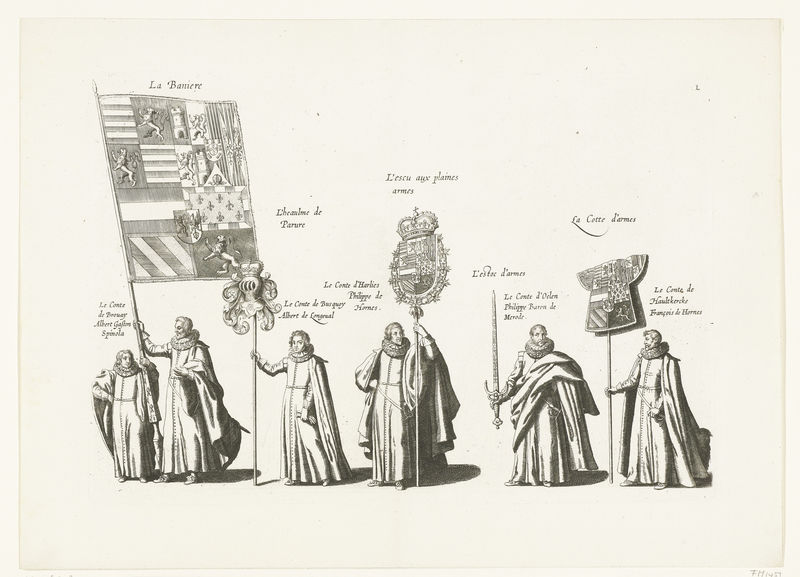
Titel: Begrafenisstoet van aartshertog Albrecht (plaat L)
Künstler: Cornelis (I) Galle
Standort: Amsterdam
Institution: Rijksmuseum
Schlagwörter: drapeau, hommes, français, conte, présentation, emblèmes